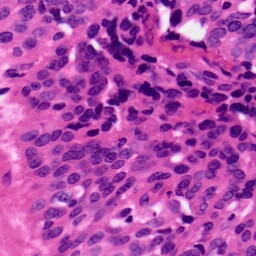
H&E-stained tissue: Ovarian